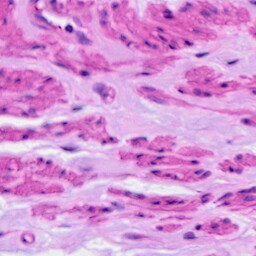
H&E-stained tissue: Ovarian